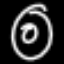
Label: donut